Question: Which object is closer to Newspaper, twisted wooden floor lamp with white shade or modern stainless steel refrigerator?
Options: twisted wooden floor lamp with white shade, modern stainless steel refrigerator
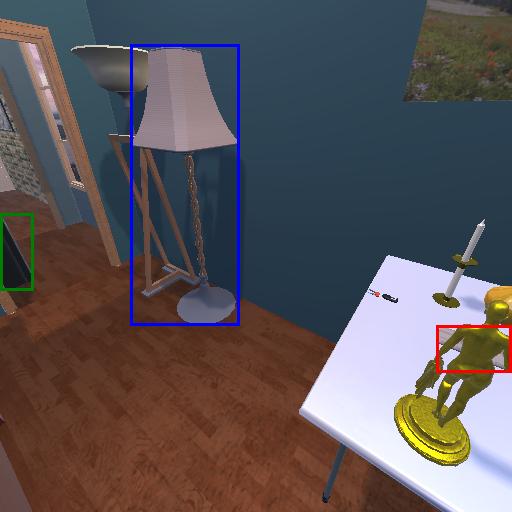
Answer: twisted wooden floor lamp with white shade